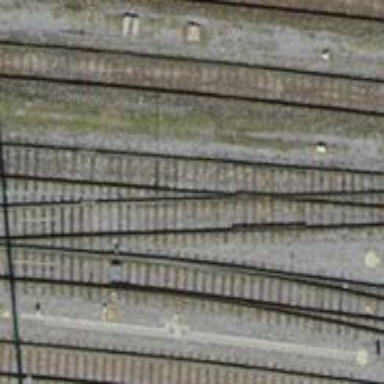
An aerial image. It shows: Railway track with contact lines for electrification.